Question: I'm fairly new to QML/Qt. Basically I would like to know how to apply a blur to the of the white rectangle seen on the photo below and only the inside so that it blurs the part of the background image within the rectangle. I tried doing this in a normal Qt project but don't think its possible without using QML.

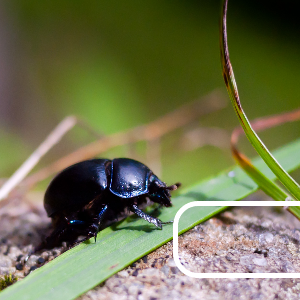
Answer: It's possible. Use 'ShaderEffectSource' item:
'''
import QtQuick 2.12
import QtQuick.Window 2.12
import QtQuick.Controls 2.12
import QtGraphicalEffects 1.12
import "qrc:/"
ApplicationWindow {
visible: true
width: 640
height: 480
title: qsTr("Hello World")
Image {
id: bug
anchors.fill: parent
width: 32
height: 32
source: "qrc:/Original_bug.png"
ShaderEffectSource{
id: shader
sourceItem: bug
width: 128
height: 128
anchors{
right: parent.right
rightMargin: 32
verticalCenter: parent.verticalCenter
}
sourceRect: Qt.rect(x,y, width, height)
}
GaussianBlur {
anchors.fill: shader
source: shader
radius: 8
samples: 4
}
}
}
'''
Using 'sourceRect' property you can specify an area to be blurred.
<URL>
There are some issues when resizing the source image. This example works good only for static one.